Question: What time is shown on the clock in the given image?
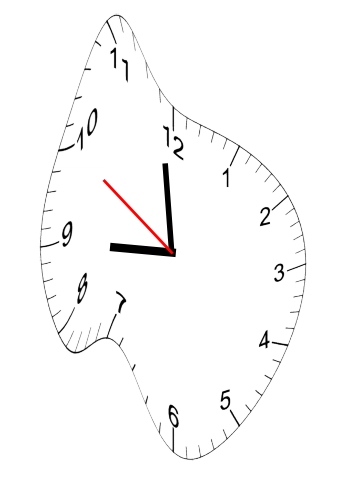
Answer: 08:58:50